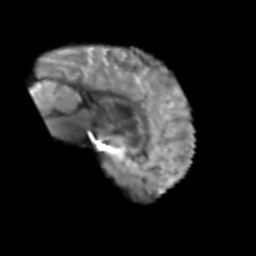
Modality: T2w
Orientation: sagittal
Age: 50
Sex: male
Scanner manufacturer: siemens
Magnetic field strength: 3 T
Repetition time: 6.1 s
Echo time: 0.101 s